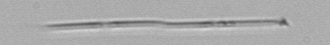
Label: Pseudo-nitzschia